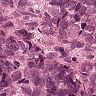
Metastatic tissue present: yes